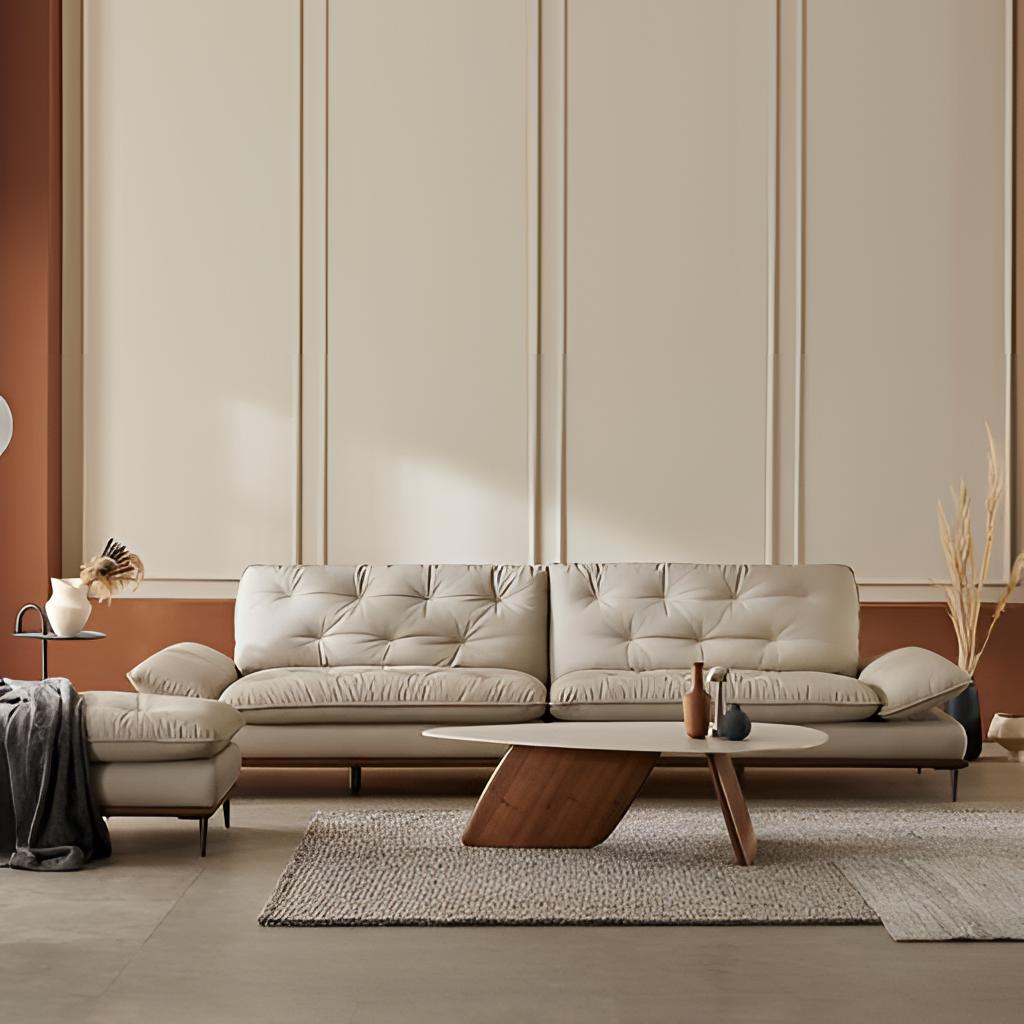
leather sofa, living room, modern, gray concrete flooring, with solid pattern, panel wallpaper, with vertical two tone pattern